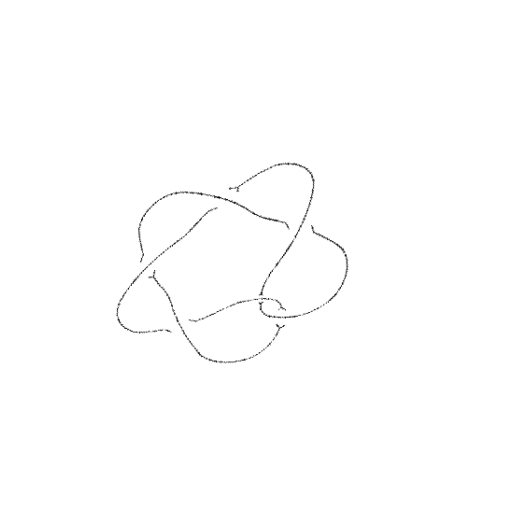
Crossing number: 6